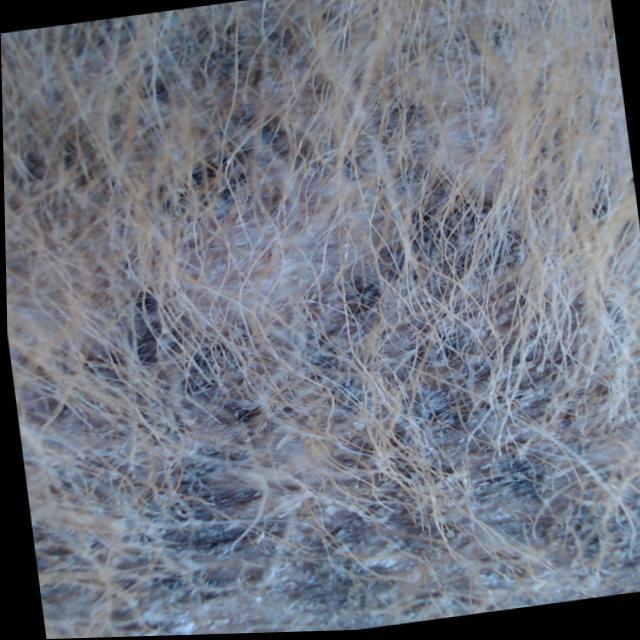
Canine demodicosis (Demodex mange) — caused by Demodex canis mites. Presents with alopecia, follicular papules, pustules, and comedones. Often localized on face and forelimbs.